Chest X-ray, AP view. Patient: 30 years old, sex F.
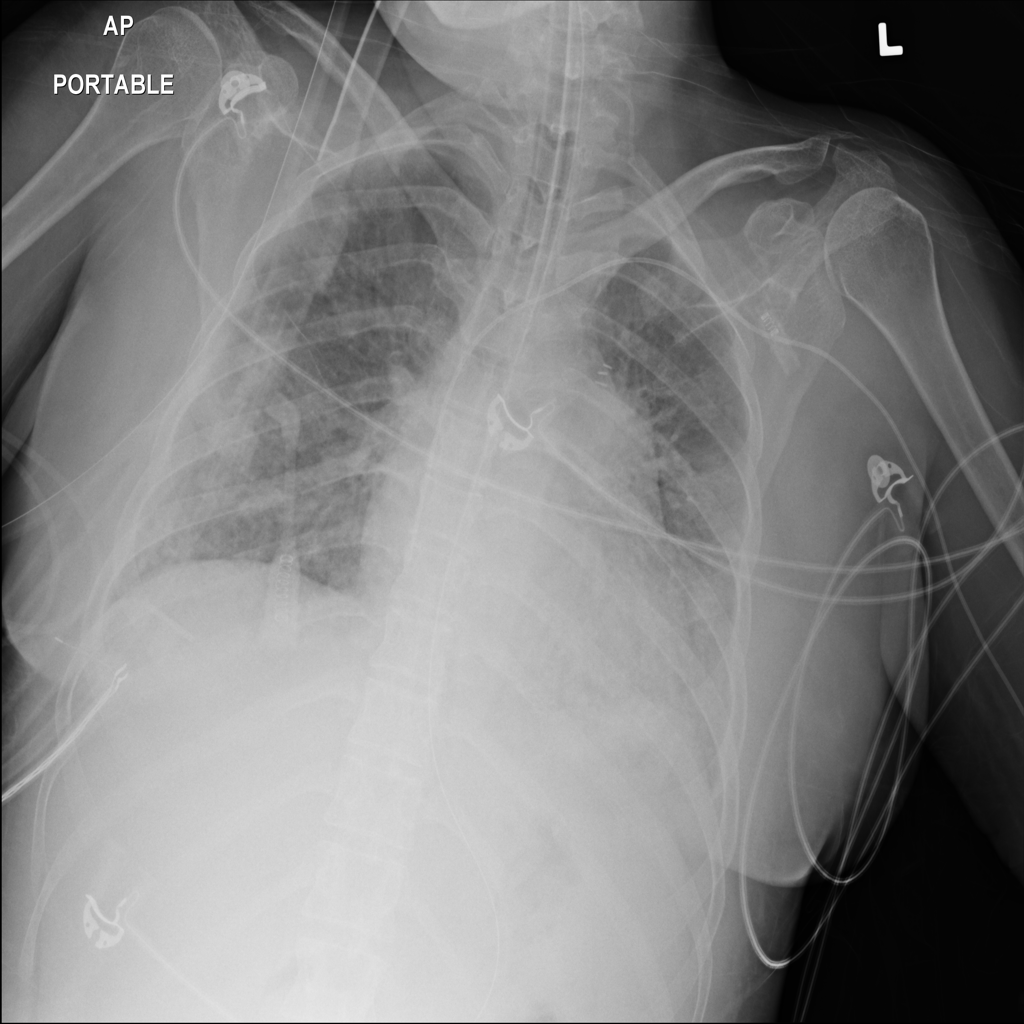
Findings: Effusion